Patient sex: M
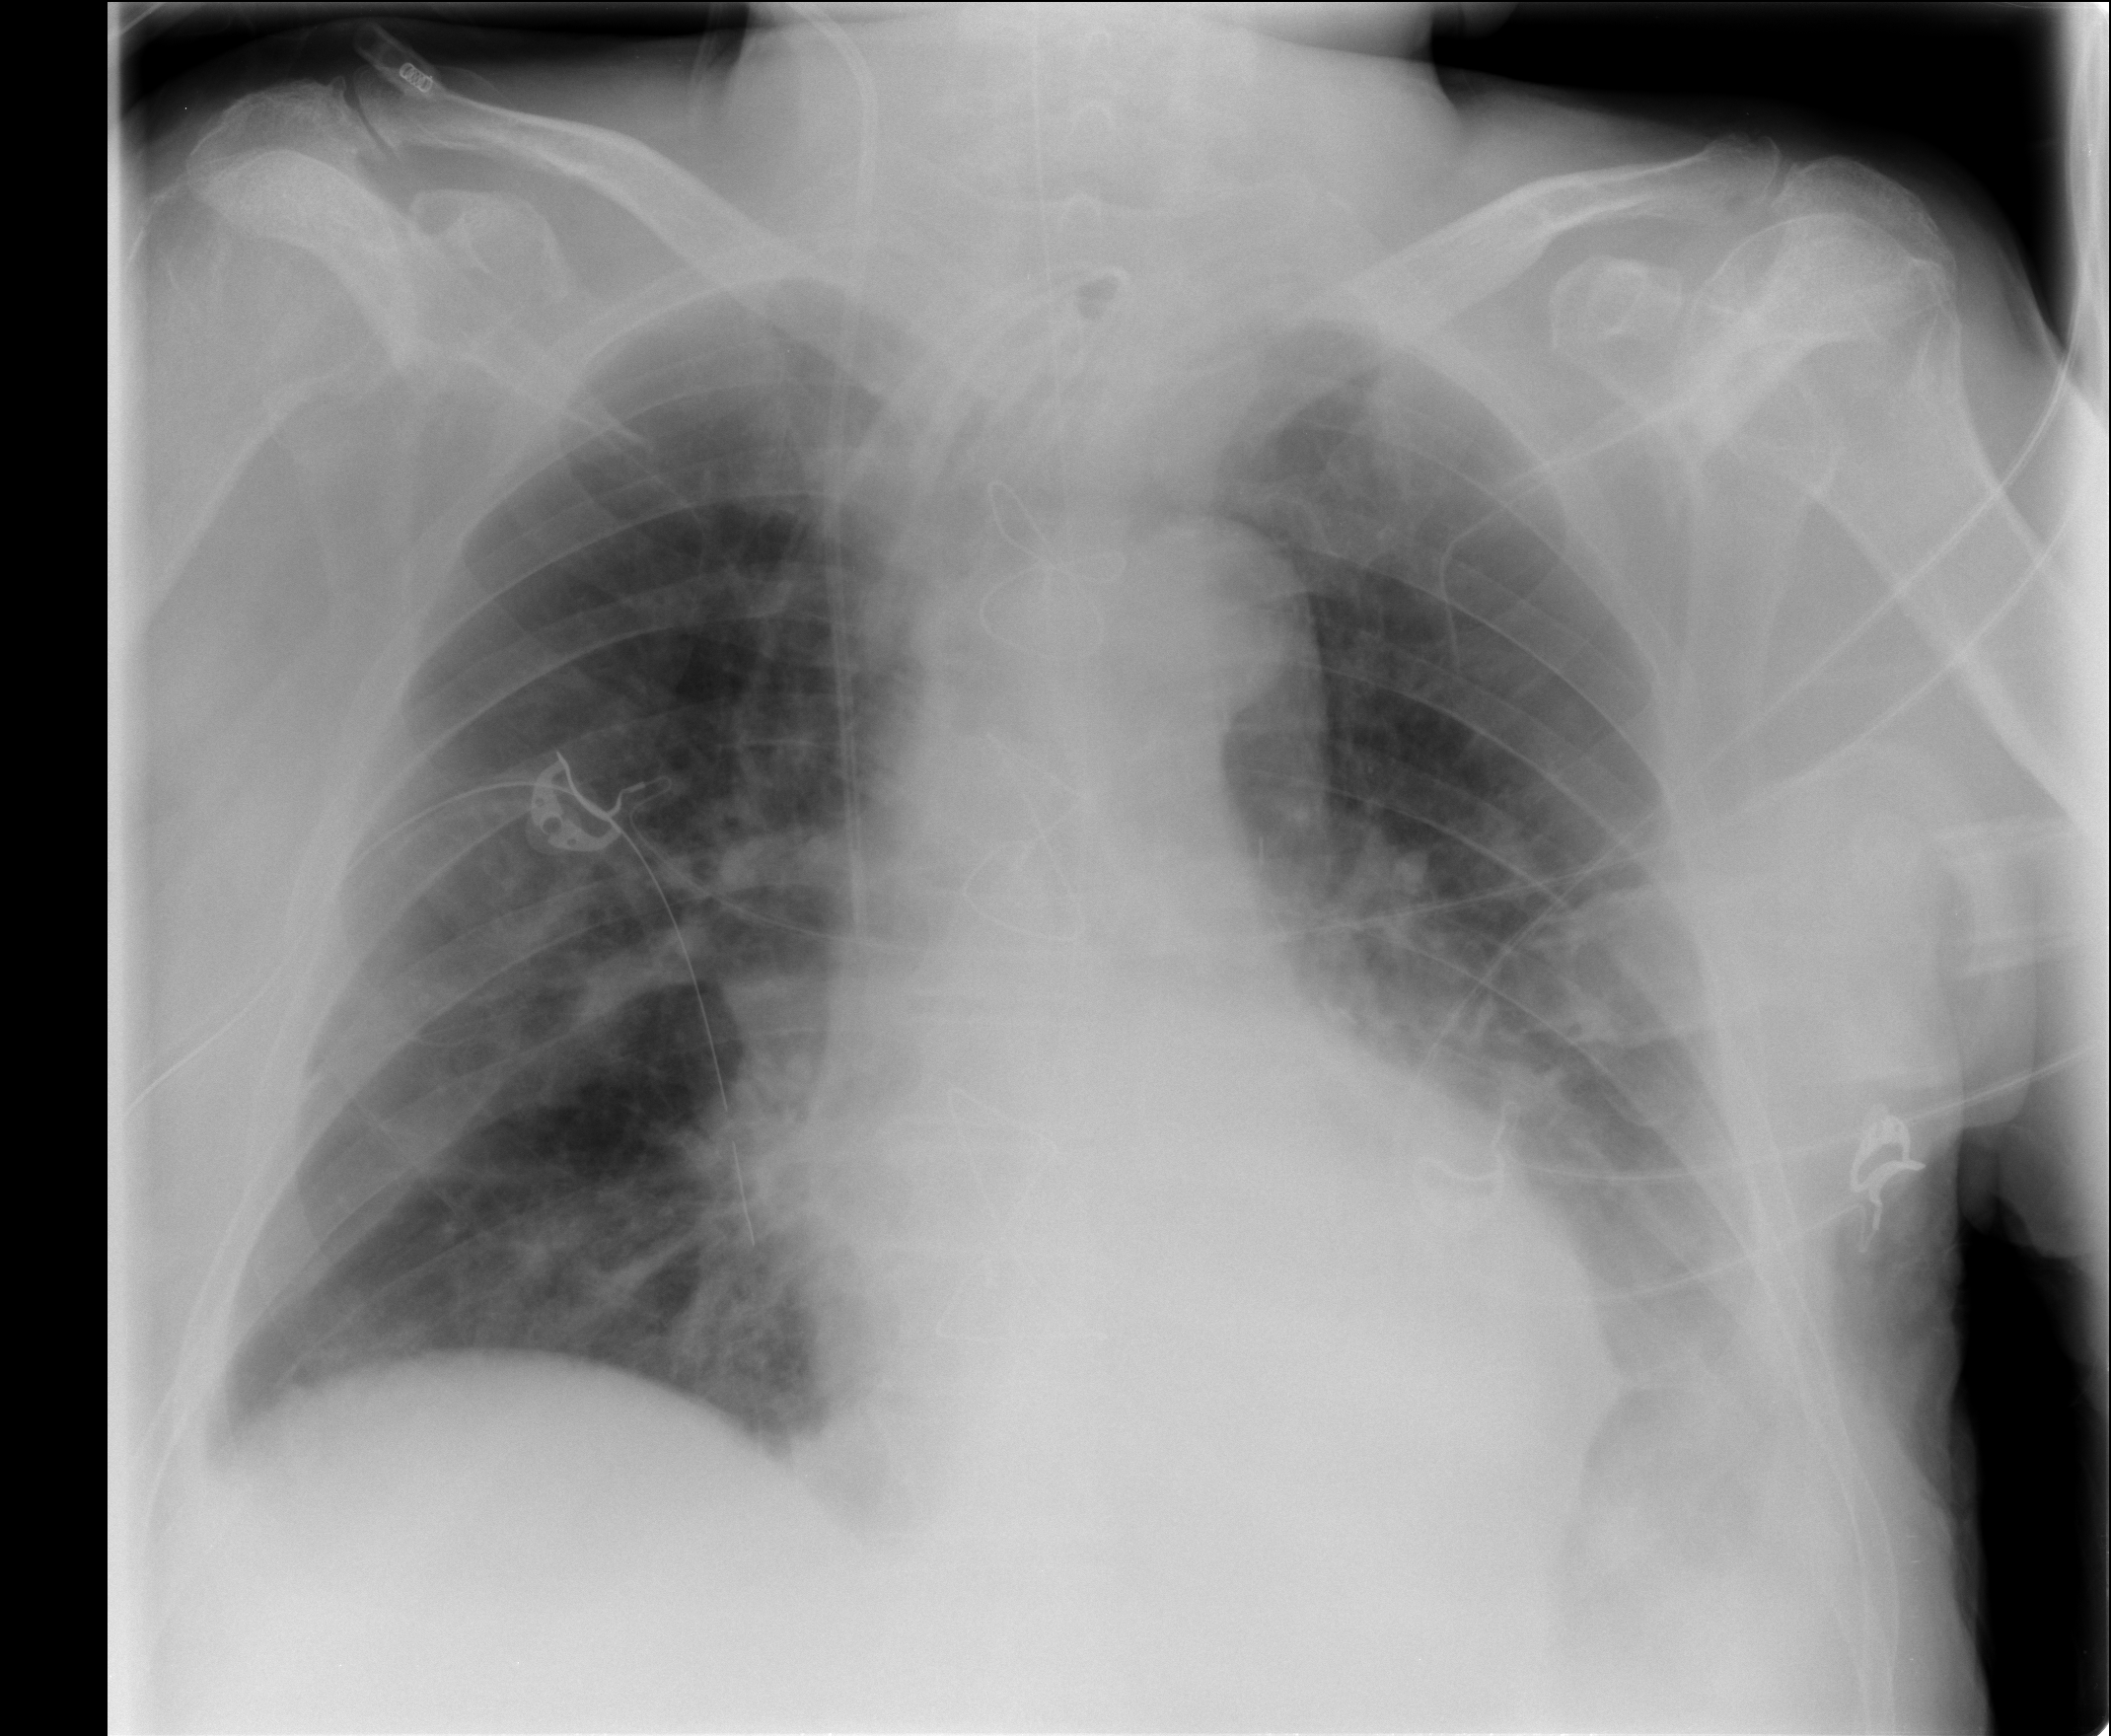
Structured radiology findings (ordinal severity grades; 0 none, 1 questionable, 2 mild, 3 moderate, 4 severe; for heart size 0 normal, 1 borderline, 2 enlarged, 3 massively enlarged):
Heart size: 0
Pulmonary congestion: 2
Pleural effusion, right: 1
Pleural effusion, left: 2
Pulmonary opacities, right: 2
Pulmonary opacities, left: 1
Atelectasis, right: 0
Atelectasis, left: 2